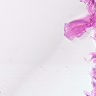
Metastatic tissue present: no